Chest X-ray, PA view. Patient: 59 years old, sex F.
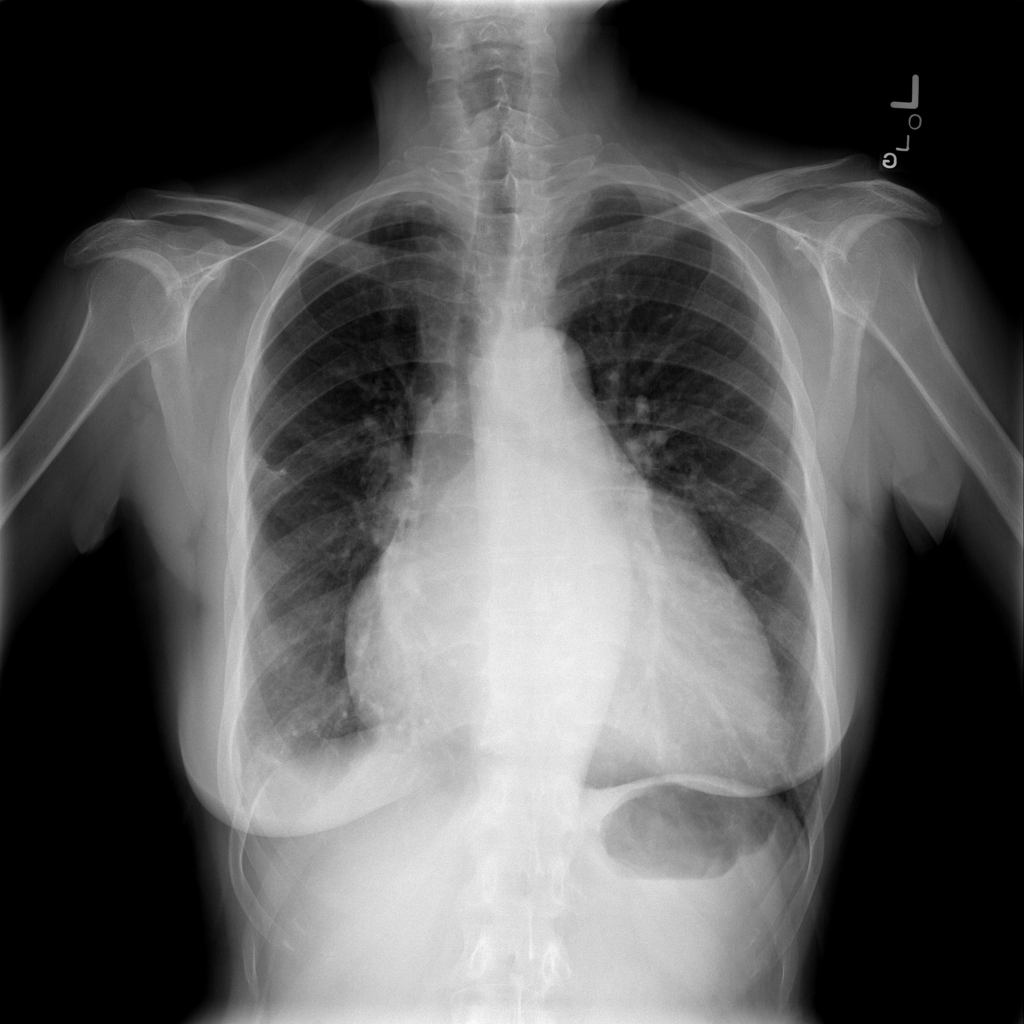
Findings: No Finding